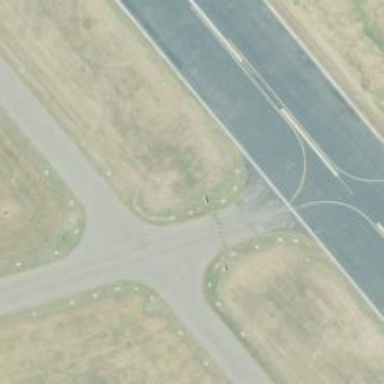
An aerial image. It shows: Image of taxiway at airport.